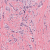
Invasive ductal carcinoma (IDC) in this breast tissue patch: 0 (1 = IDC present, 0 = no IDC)